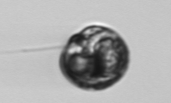
Label: Proterythropsis